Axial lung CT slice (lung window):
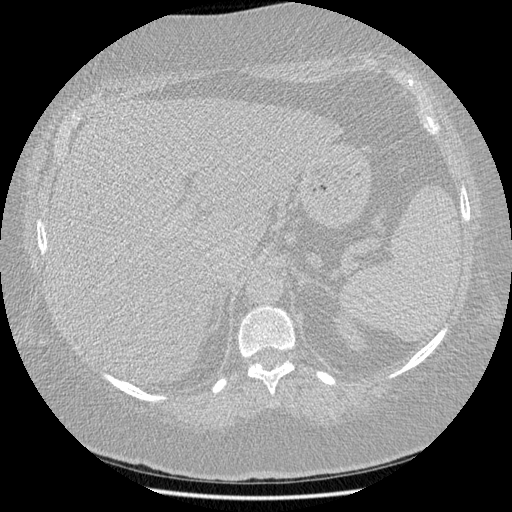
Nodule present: no